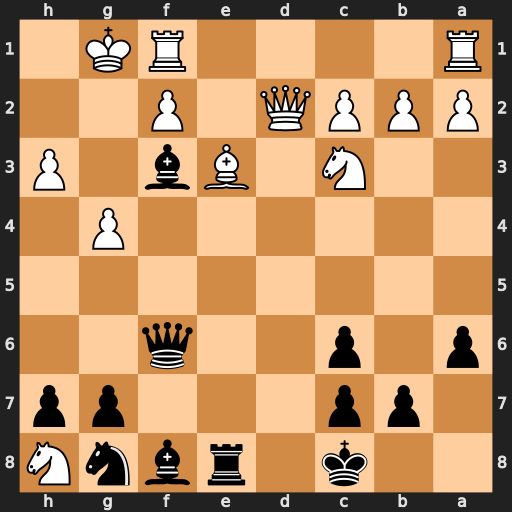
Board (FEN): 2k1rbnN/1pp3pp/p1p2q2/8/6P1/2N1Bb1P/PPPQ1P2/R4RK1
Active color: b
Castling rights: -
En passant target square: -
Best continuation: Qh4 Rfd1 Bd6